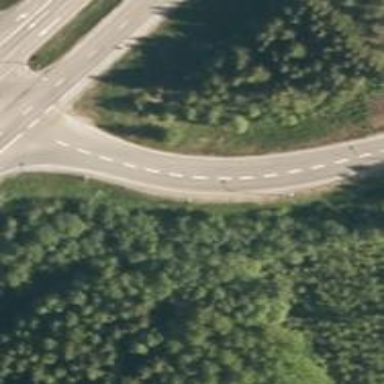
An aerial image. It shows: Trunk link highway.